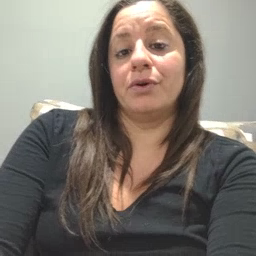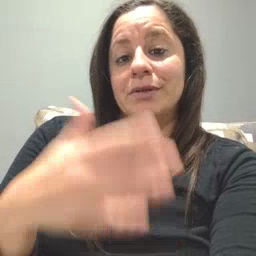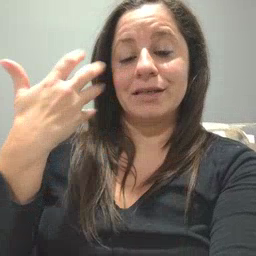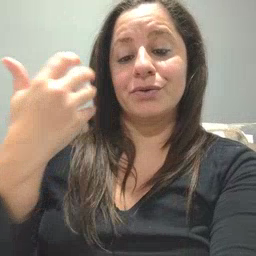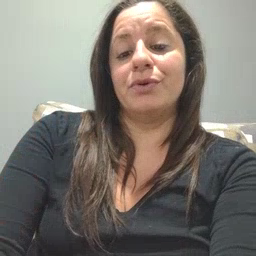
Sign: tiger